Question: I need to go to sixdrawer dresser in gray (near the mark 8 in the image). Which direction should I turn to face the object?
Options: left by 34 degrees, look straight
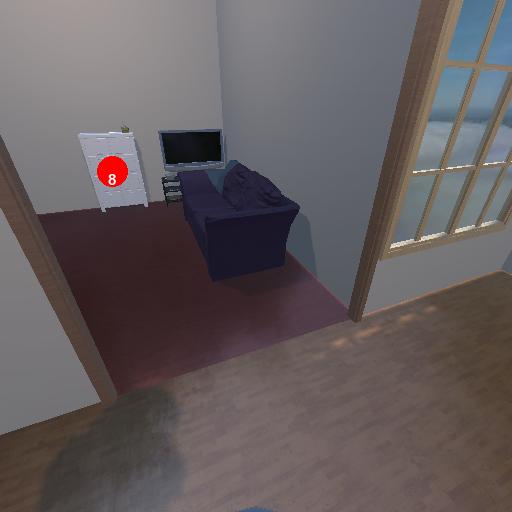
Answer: left by 34 degrees